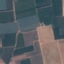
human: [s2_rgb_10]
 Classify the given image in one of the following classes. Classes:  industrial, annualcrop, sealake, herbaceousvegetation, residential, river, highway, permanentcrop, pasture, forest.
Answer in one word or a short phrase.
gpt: PermanentCrop